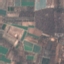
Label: PermanentCrop